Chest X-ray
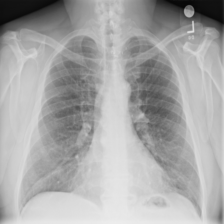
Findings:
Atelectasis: negative
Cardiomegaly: negative
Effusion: negative
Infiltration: negative
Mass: negative
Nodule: negative
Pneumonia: negative
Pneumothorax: negative
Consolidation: negative
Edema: negative
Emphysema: negative
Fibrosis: negative
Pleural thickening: negative
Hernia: negative